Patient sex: M
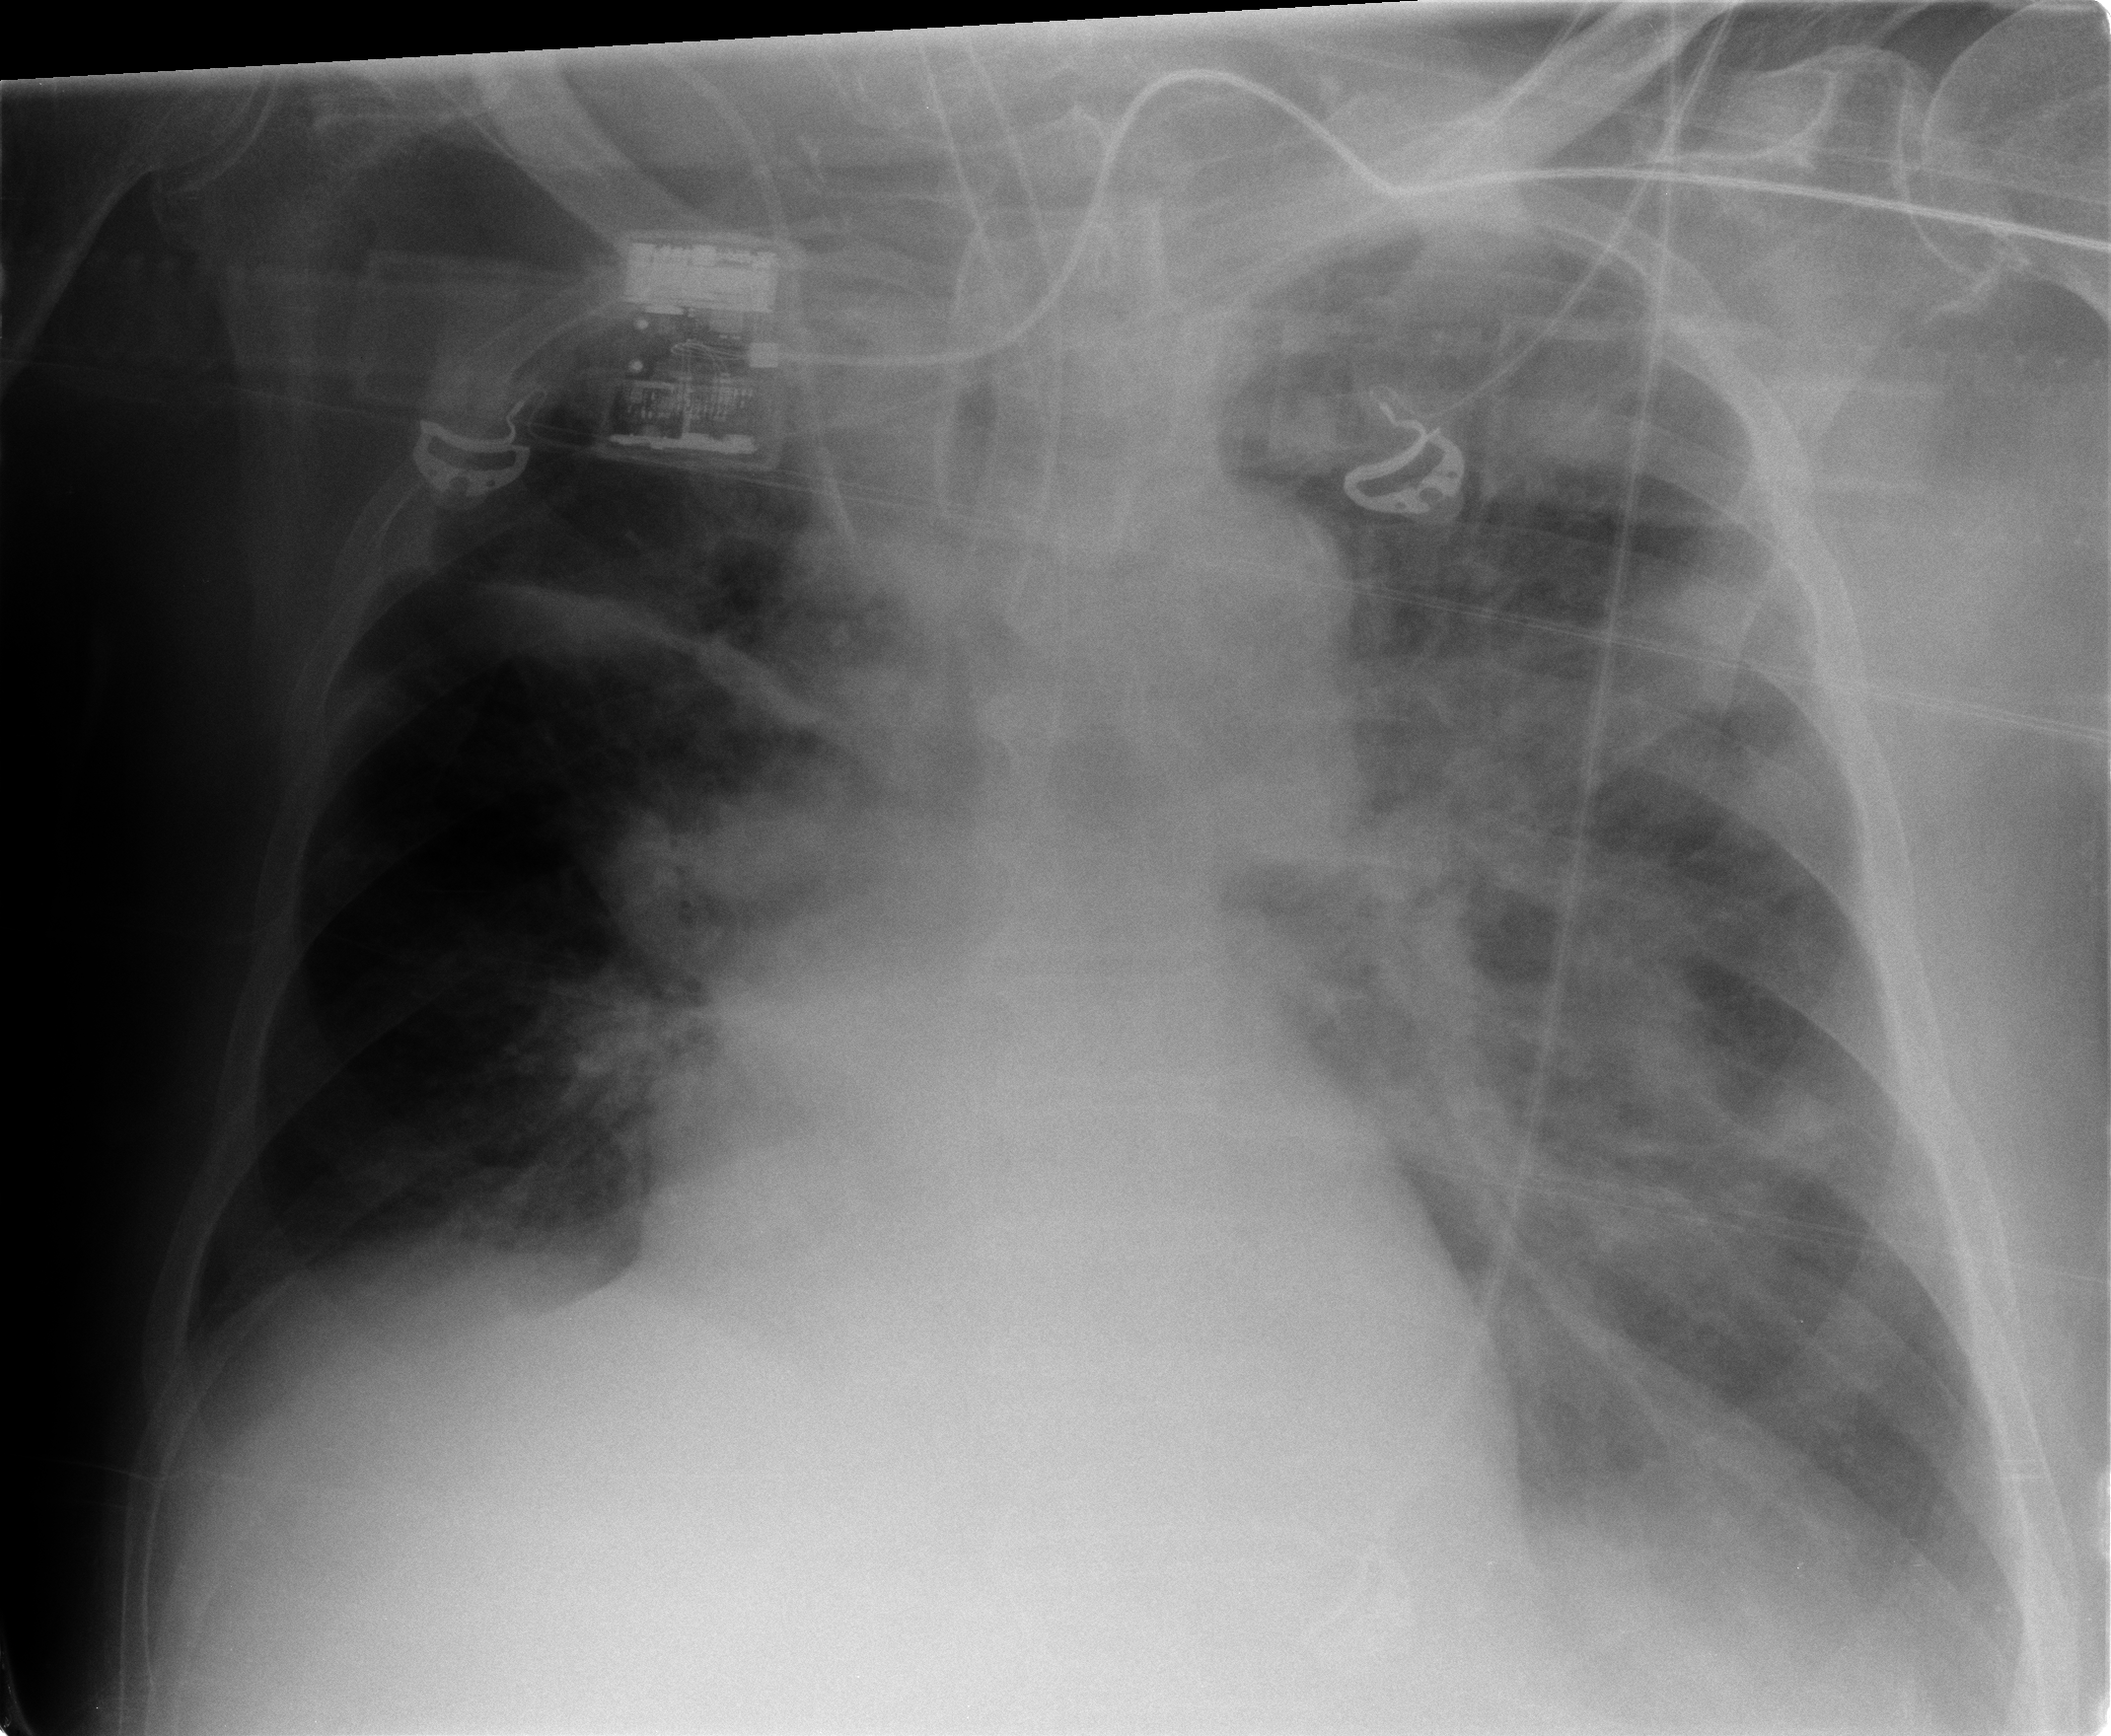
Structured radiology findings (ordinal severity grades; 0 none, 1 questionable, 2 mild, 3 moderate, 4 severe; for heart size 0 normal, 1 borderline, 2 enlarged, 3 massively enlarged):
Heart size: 0
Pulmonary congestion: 0
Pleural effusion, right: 2
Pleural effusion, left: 2
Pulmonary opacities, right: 2
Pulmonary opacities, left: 2
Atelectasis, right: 3
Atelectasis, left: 2